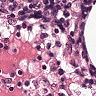
Metastatic tissue present: no